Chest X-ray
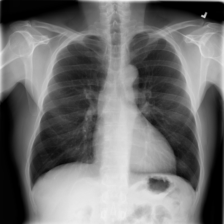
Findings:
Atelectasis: negative
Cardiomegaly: negative
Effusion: negative
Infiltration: positive
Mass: negative
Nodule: negative
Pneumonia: negative
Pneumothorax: negative
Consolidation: negative
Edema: negative
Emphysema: negative
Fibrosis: negative
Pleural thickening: negative
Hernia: negative